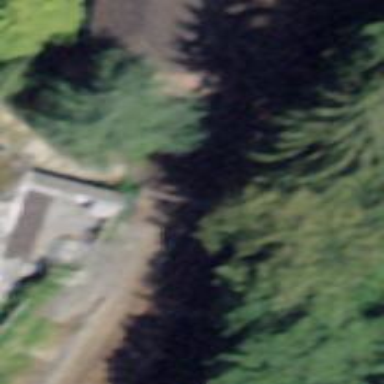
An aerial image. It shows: Halt on the railway.